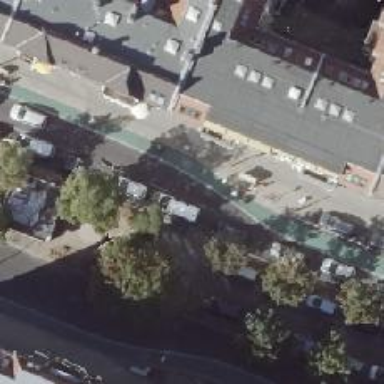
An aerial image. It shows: Tertiary road with asphalt surface. There is parallel on-street parking on the right lane.